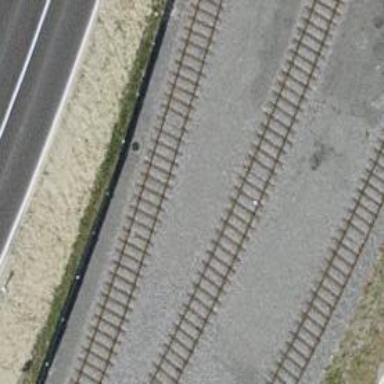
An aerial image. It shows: Railway spur service.